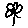
Label: flower